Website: lowes
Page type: payment
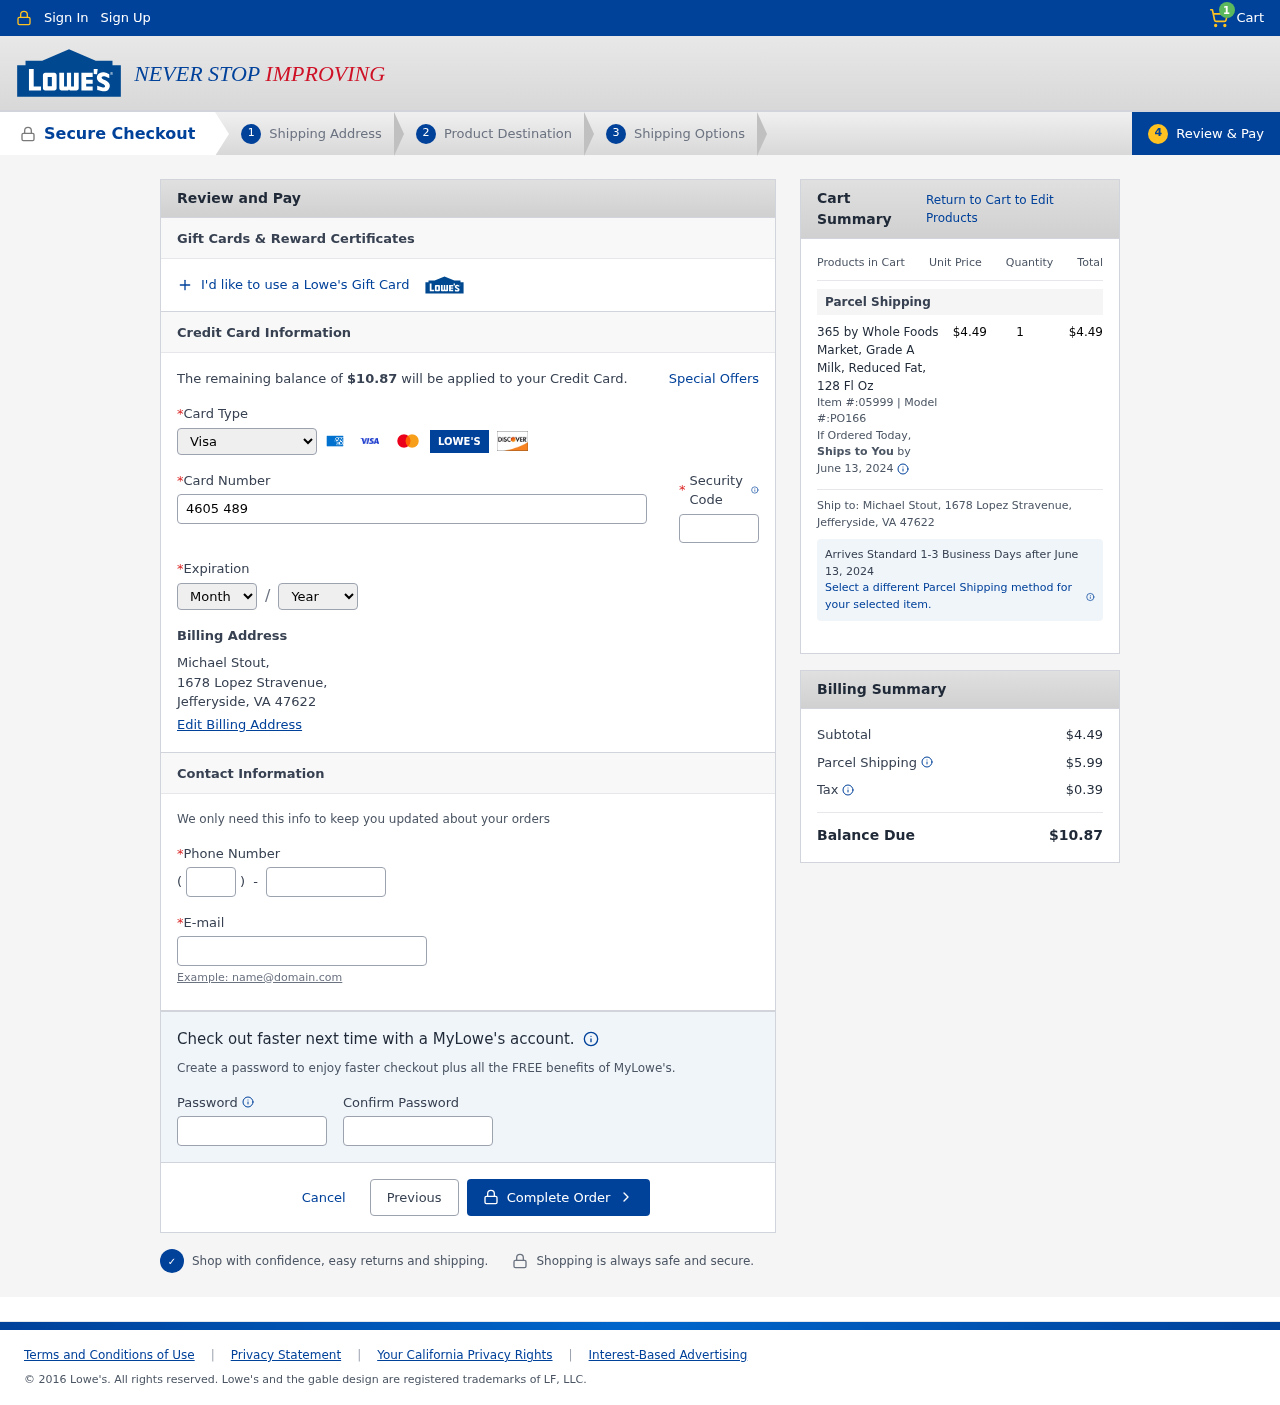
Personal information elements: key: PII_CARD_CVV
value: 803
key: PII_CARD_EXPIRY_MONTH
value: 09
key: PII_CARD_EXPIRY_YEAR
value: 29
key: PII_CARD_NUMBER
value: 4605 4899 0587 3879
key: PII_CARD_TYPE
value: Visa
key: PII_CITY_STATE_ZIP
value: Jefferyside, VA 47622
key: PII_EMAIL
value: mstout@yahoo.com
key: PII_FULLNAME
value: Michael Stout,
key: PII_PHONE
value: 2722696497
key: PII_PHONE_AREA
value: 272
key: PII_STREET
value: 1678 Lopez Stravenue,
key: PII_FULLNAME2
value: Michael Stout
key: PII_STREET2
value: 1678 Lopez Stravenue
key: PII_CITY_STATE_ZIP2
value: Jefferyside, VA 47622
Product elements: key: PRODUCT1_NAME
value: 365 by Whole Foods Market, Grade A Milk, Reduced Fat, 128 Fl Oz
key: PRODUCT1_PRICE
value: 4.49
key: PRODUCT1_QUANTITY
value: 1
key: PRODUCT1_ITEM
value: Item #:05999
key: PRODUCT1_MODEL
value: Model #:PO166
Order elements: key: ORDER_NUM_ITEMS
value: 1
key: ORDER_TOTAL
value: $10.87
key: ORDER_SHIPPING_DATE
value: June 13, 2024
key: ORDER_SUBTOTAL
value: $4.49
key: ORDER_SHIPPING_DATE2
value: June 13, 2024
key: ORDER_SHIPPING_COST
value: $5.99
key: ORDER_TAX
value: $0.39